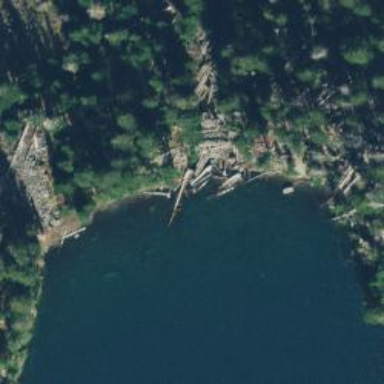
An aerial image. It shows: Path on log bridge.